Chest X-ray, PA view. Patient: 27 years old, sex F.
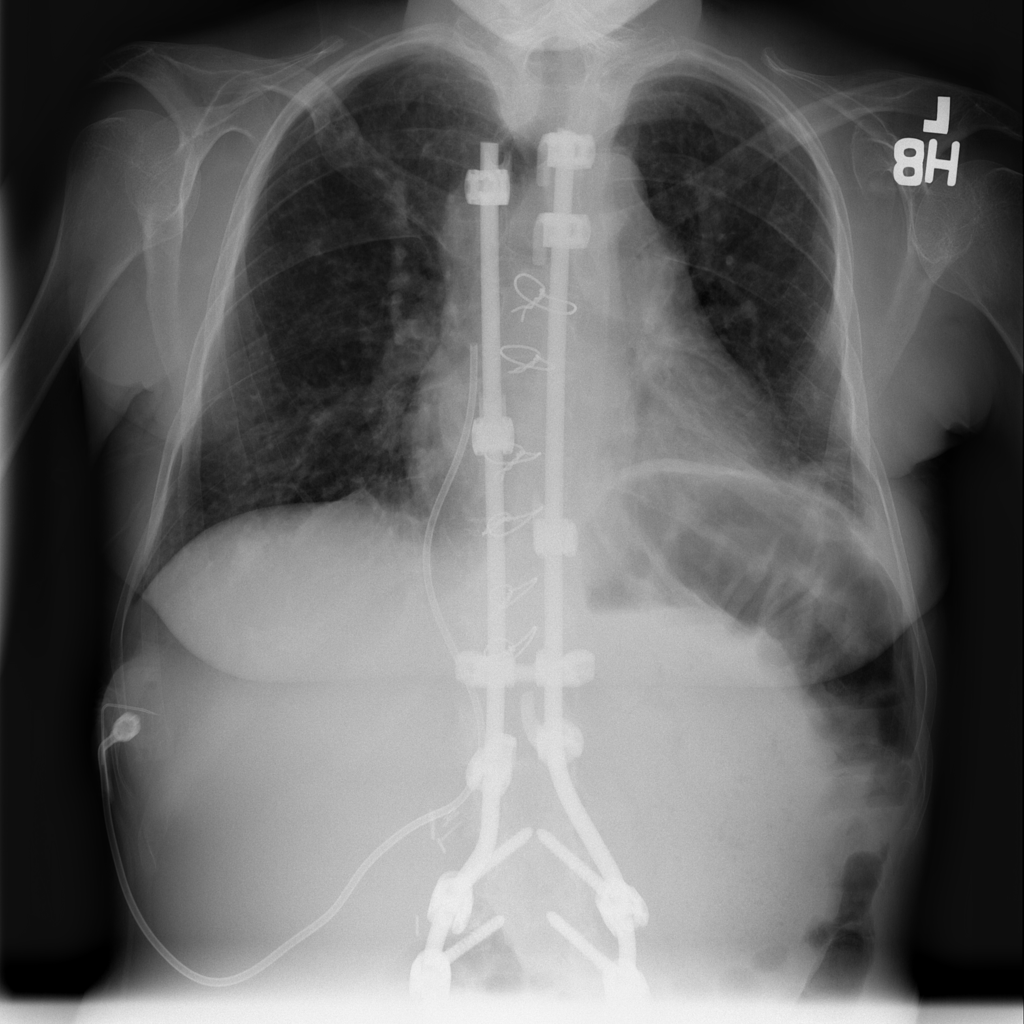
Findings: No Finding